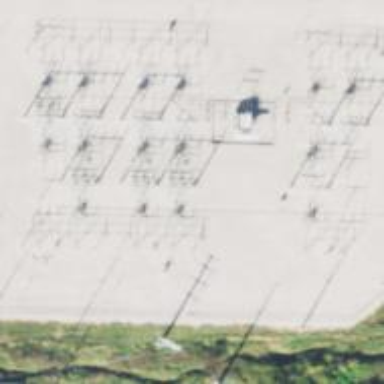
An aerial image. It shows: Switch for power supply.